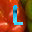
Label: 1